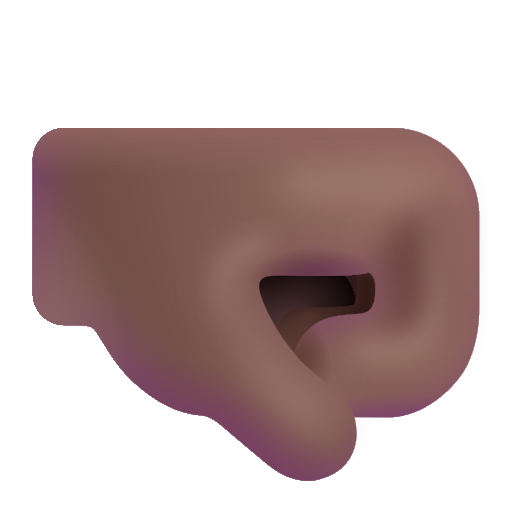
right facing fist color  dark